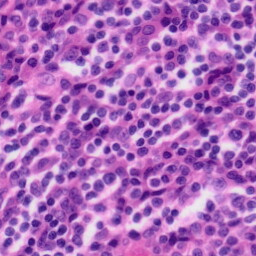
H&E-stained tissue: Tonsil